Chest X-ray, PA view. Patient: 49 years old, sex M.
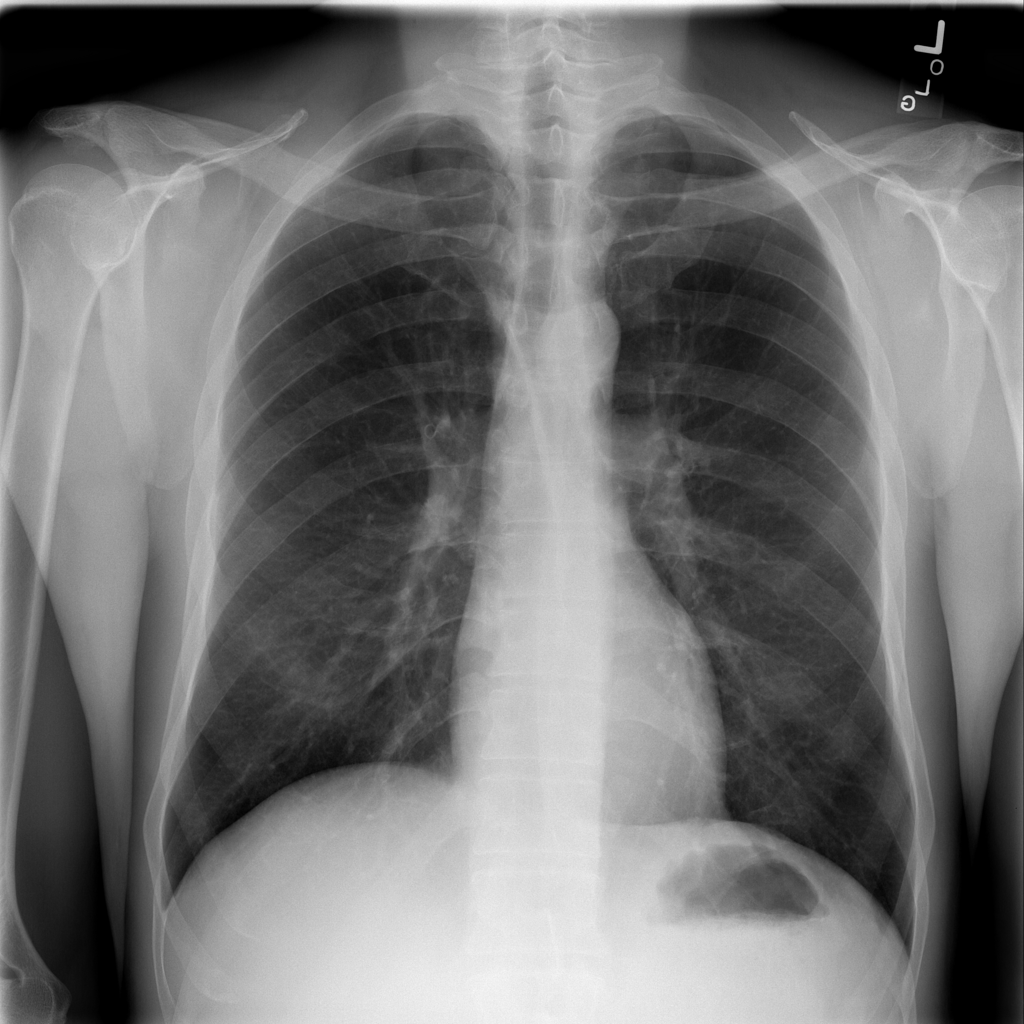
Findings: No Finding